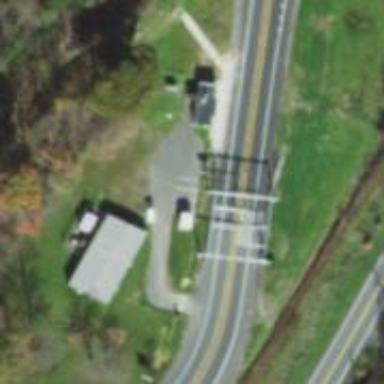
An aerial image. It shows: Toll gantry on the road.